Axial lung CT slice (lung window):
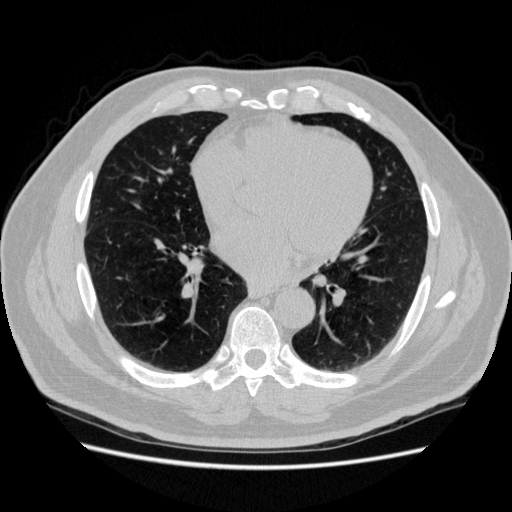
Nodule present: no